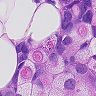
Metastatic tissue present: yes